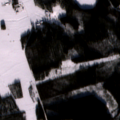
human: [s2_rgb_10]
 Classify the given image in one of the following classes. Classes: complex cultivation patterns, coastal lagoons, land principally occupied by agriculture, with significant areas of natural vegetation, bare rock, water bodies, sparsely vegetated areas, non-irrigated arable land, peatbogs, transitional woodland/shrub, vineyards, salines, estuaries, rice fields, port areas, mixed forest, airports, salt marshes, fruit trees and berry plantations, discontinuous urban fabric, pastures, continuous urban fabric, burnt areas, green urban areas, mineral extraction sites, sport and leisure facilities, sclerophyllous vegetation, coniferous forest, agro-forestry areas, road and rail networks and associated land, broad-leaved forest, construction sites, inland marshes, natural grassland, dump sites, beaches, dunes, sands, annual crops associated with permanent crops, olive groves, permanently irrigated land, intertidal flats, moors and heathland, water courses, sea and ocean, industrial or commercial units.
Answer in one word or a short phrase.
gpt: non-irrigated arable land, coniferous forest, mixed forest